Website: macys
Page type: account-dashboard
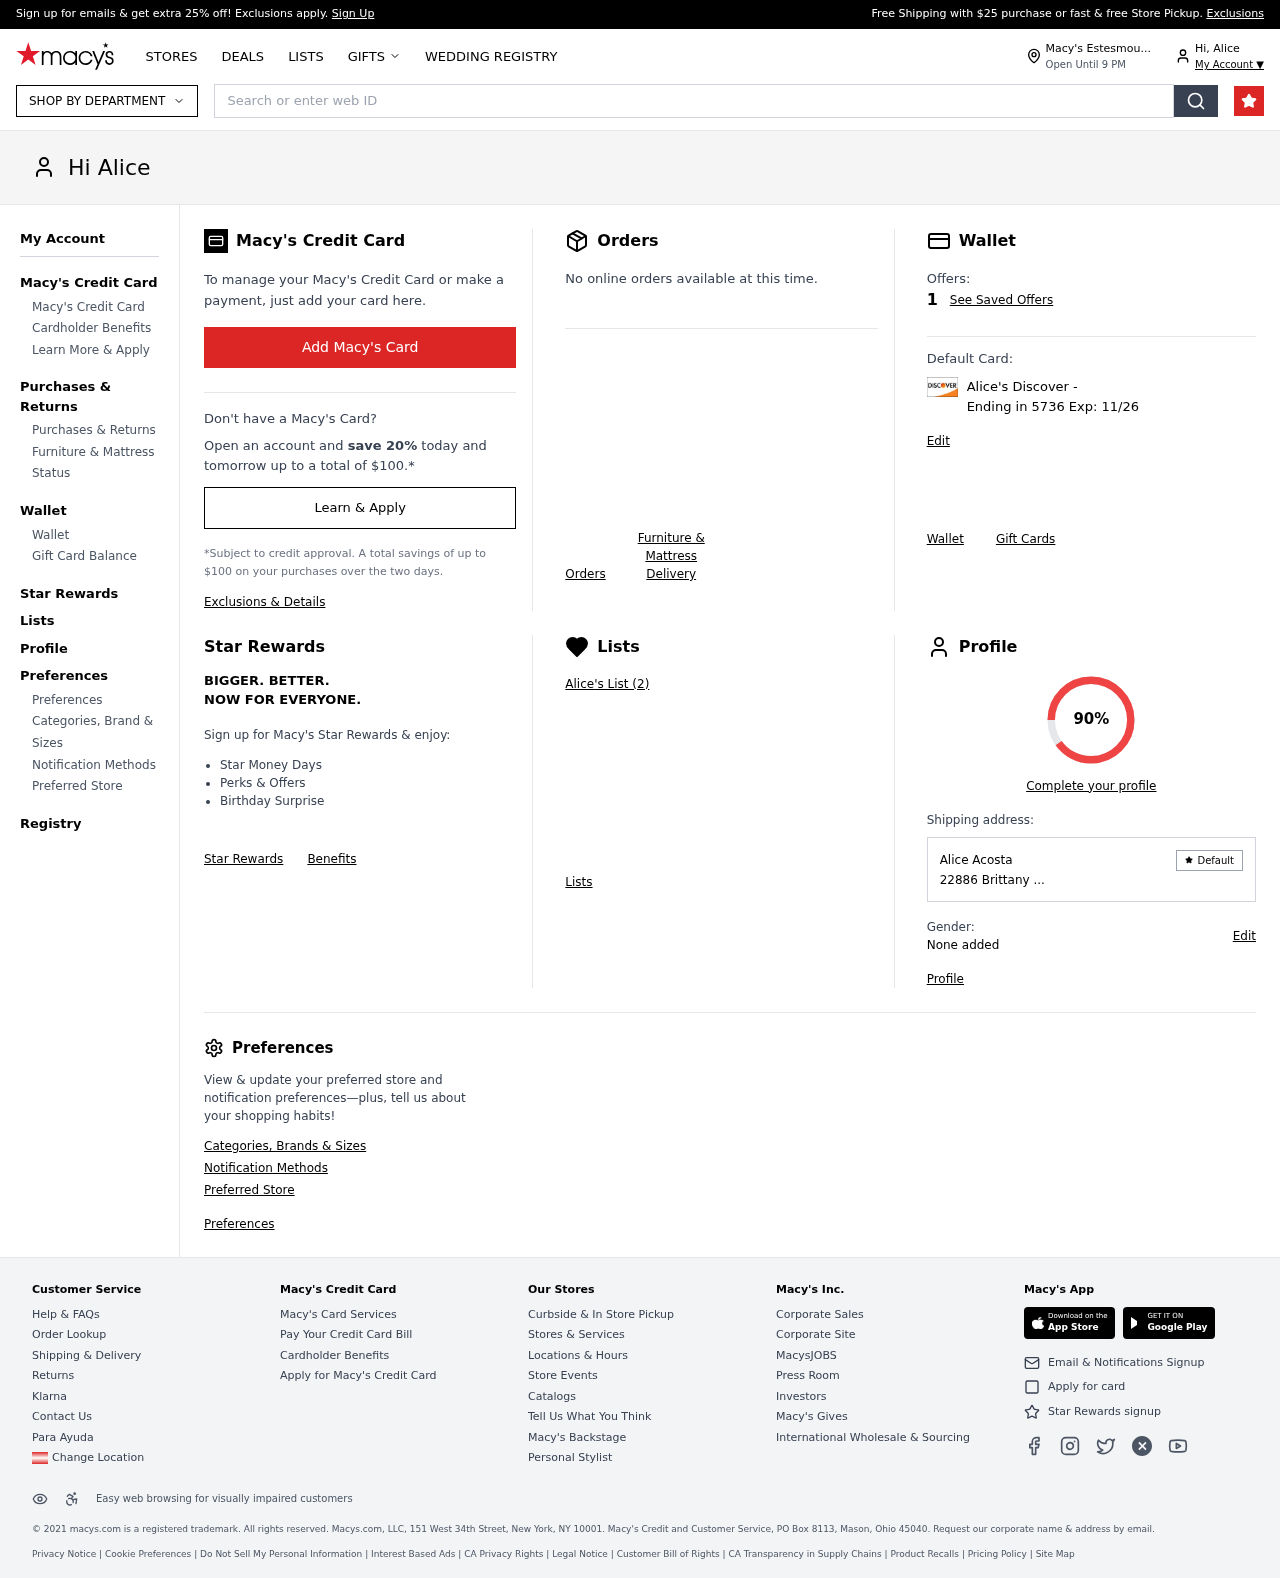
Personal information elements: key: PII_CARD_LAST4
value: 5736
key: PII_CARD_TYPE
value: Discover
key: PII_CITY
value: Estesmou
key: PII_FIRSTNAME
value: Alice
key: PII_FULLNAME
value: Alice Acosta
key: PII_STREET
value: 22886 Brittany
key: PII_CARD_EXPIRY
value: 11/26
Search elements: key: HEADER_SEARCH
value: Search or enter web ID